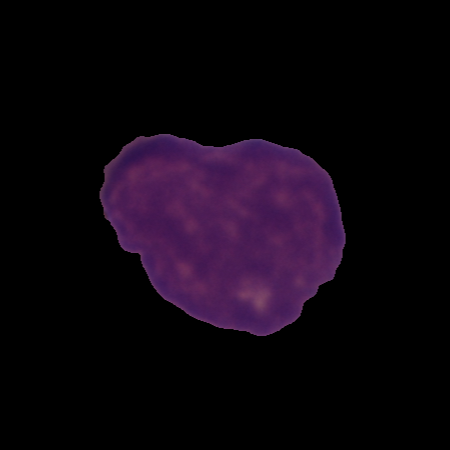
Label: cancer